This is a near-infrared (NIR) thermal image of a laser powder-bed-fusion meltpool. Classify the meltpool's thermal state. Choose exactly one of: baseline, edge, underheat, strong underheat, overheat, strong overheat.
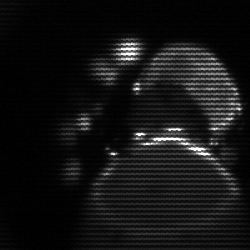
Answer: edge